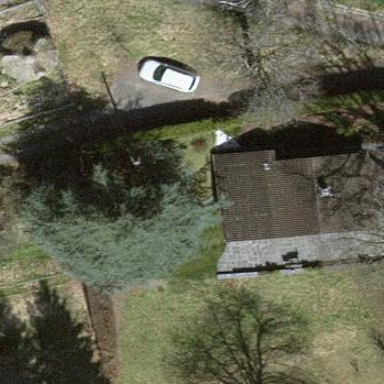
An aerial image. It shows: Detached building.